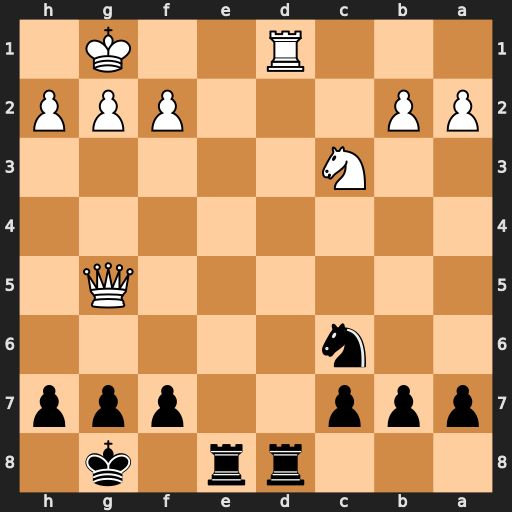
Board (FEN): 3rr1k1/ppp2ppp/2n5/6Q1/8/2N5/PP3PPP/3R2K1
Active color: b
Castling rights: -
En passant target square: -
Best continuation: Rxd1+ Nxd1 Re1#